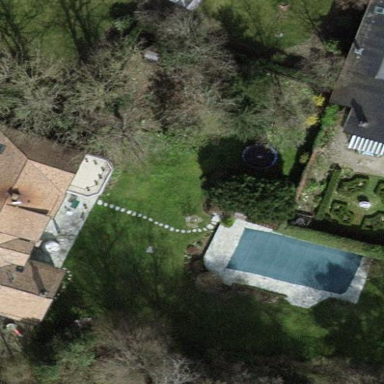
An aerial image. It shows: Garden surrounded by fence.